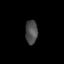
Tissue: lung
Cell type: Epithelial cells
Senescence score: 0.2361
Nuclear area (px): 288
Mean DAPI intensity: 74.823